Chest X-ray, AP view. Patient: 39 years old, sex M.
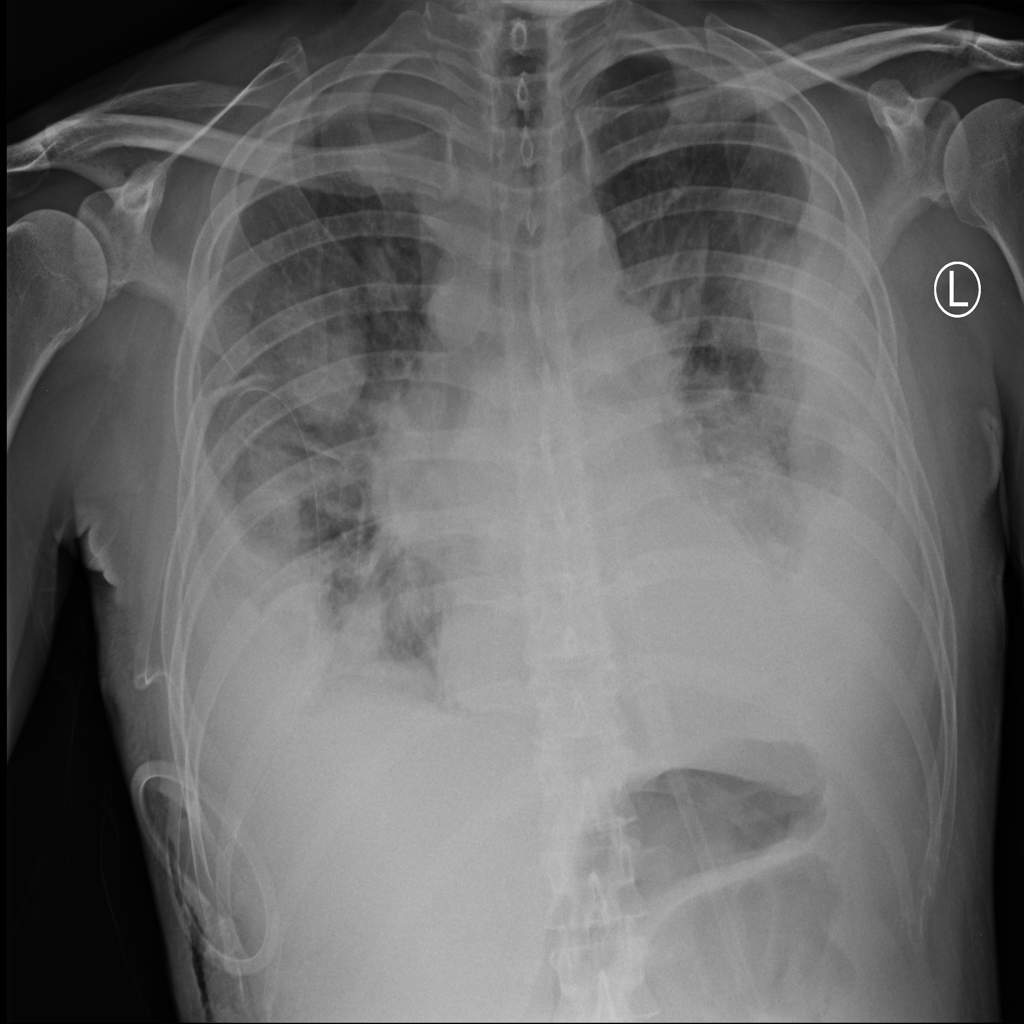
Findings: No Finding